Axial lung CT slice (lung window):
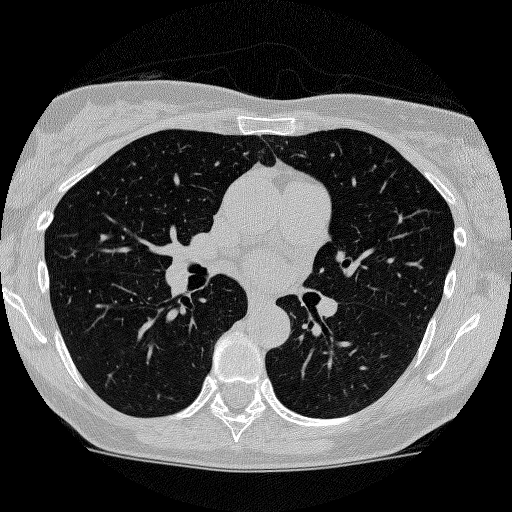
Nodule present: no